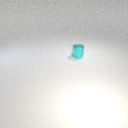
small cyan metal cylinder